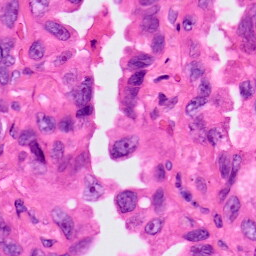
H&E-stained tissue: Lung